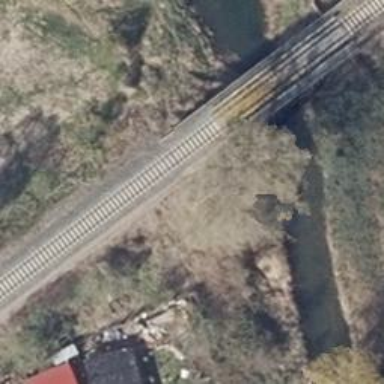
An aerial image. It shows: Disused railway bridge.